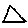
Label: triangle